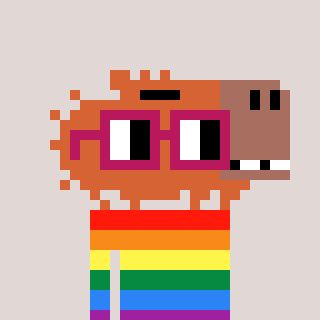
a pixel art character with square dark red glasses, a capybara-shaped head and a cold-colored body on a warm background